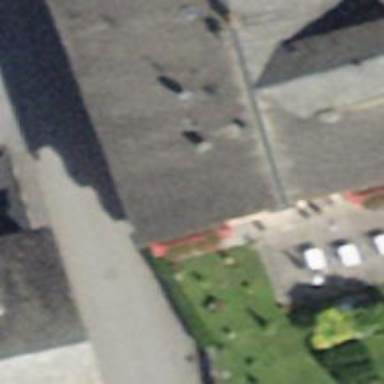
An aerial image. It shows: Hotel.